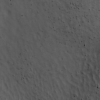
Label: not_dusty